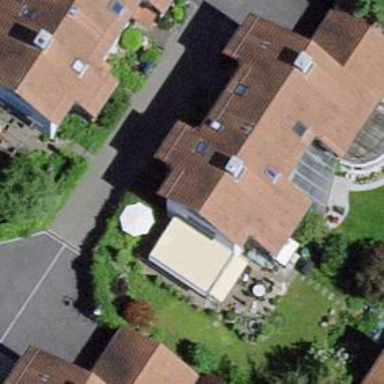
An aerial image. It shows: Group of garages.